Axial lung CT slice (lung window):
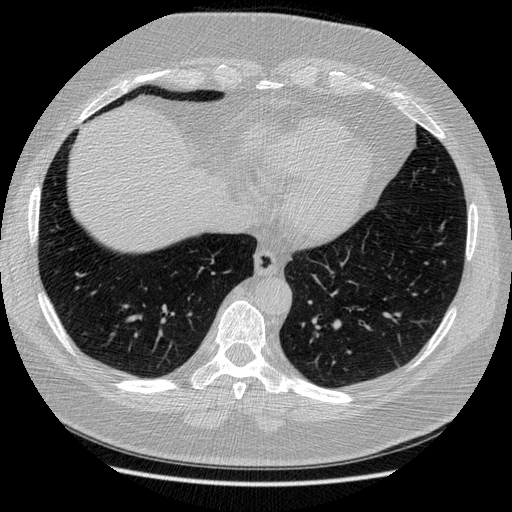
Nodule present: no